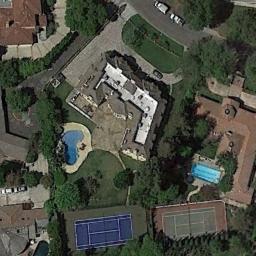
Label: tennis_court